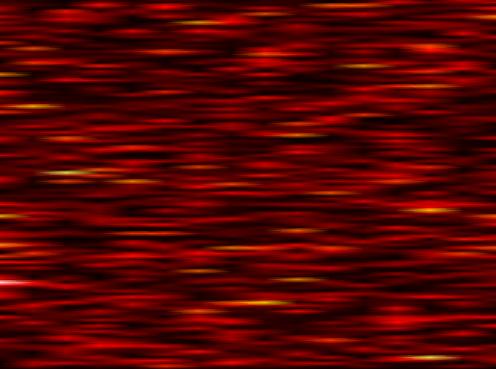
Label: OFDM